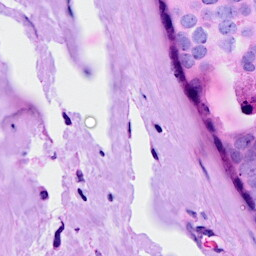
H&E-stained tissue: Breast